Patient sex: F
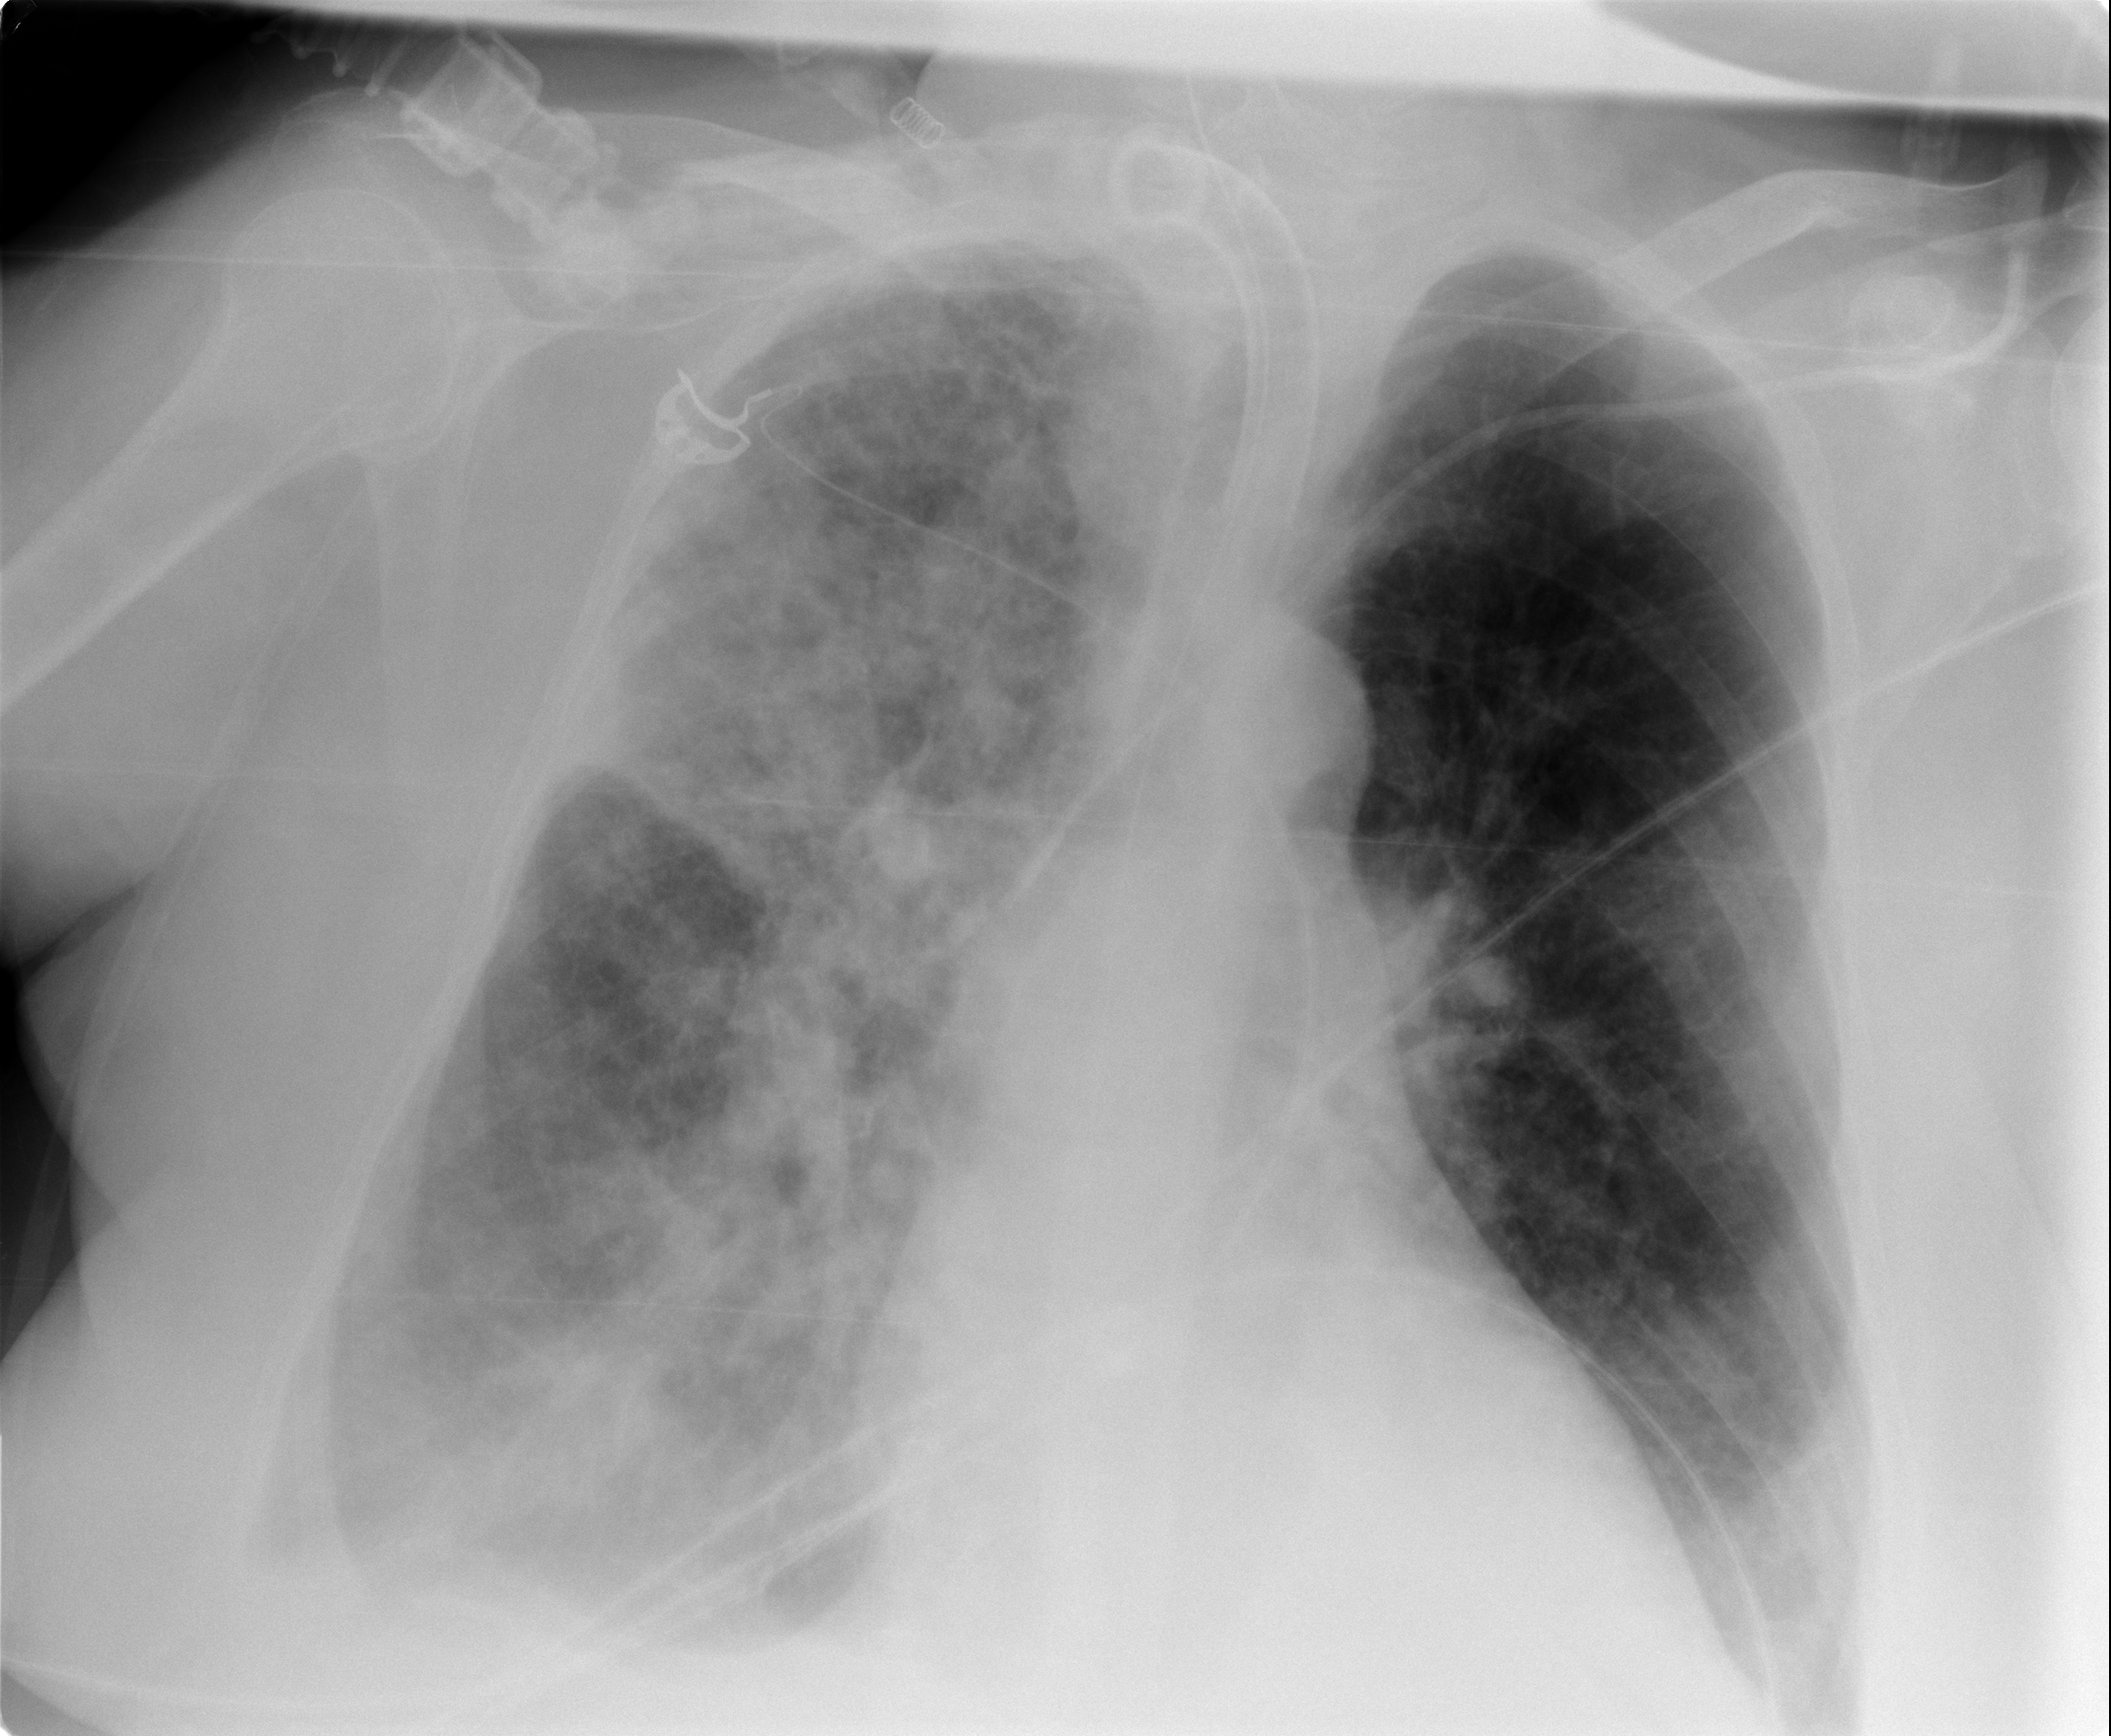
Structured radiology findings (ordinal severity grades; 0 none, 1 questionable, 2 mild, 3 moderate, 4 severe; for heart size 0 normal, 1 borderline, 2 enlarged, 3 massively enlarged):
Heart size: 0
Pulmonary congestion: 0
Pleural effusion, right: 2
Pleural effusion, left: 1
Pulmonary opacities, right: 3
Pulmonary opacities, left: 0
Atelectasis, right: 3
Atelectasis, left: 1